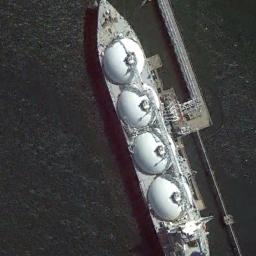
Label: ship